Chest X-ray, PA view. Patient: 41 years old, sex M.
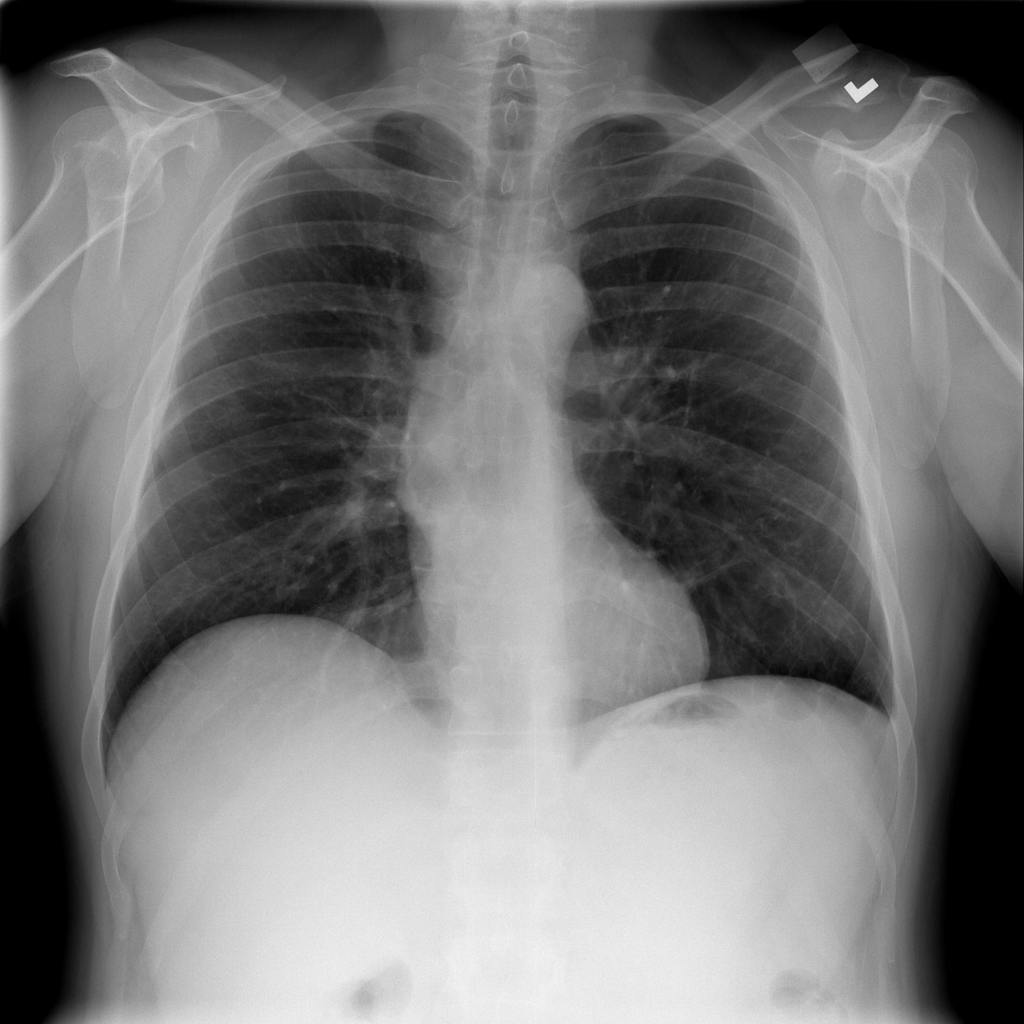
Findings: Pneumothorax